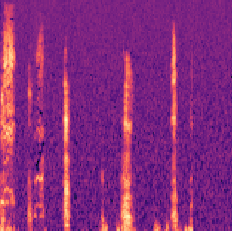
Sound class: Pig